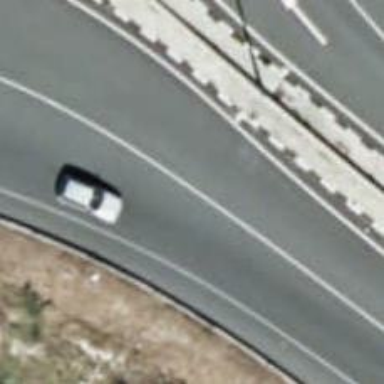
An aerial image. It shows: Motorway.